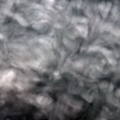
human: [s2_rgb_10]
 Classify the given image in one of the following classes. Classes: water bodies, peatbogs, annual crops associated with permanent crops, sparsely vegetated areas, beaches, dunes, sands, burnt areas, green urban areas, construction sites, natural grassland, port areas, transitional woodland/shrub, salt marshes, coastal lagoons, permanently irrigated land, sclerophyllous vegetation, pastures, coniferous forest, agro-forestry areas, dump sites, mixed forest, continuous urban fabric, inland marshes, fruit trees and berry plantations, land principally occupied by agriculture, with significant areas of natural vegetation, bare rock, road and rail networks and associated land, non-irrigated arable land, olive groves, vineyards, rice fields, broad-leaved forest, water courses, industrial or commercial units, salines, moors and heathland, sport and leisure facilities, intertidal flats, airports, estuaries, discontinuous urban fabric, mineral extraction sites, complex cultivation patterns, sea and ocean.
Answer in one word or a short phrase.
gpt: discontinuous urban fabric, mineral extraction sites, pastures, complex cultivation patterns, land principally occupied by agriculture, with significant areas of natural vegetation